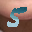
Label: 5